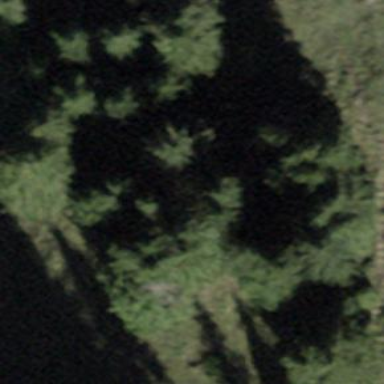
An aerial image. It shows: Forest area.